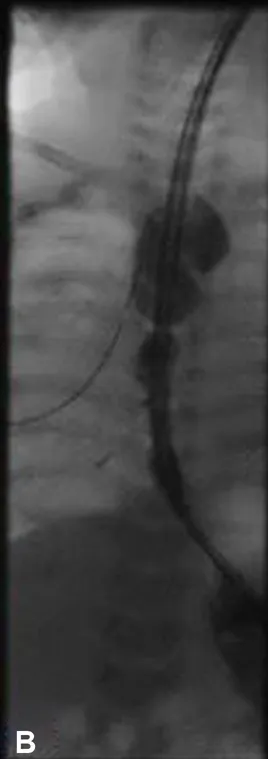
B
) Postoperative upper gastrointestinal contrast image after definitive surgery.
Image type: radiology (x_ray)